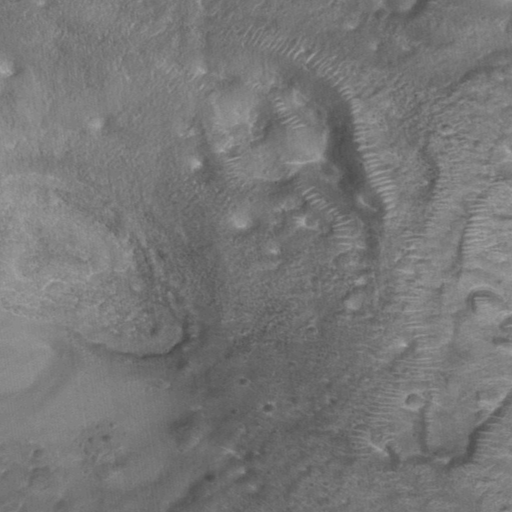
Classes present: Background, Cone